Question: I have been working on a script in R that will predict a number.
'''
# Load Forecast library
library(forecast)
# Load dataset
bwi <- read.csv(file="C:/Users/nsoria/Downloads/AMS Globales/TEC_BWI.csv", header=TRUE, sep=';', dec=",")
# Create time series starting in January 2015
ts_bwi <- ts(bwi$BWI, frequency = 12, start = c(2015,1))
# Pull out the seasonal, trend, and irregular components from the time series
model <- stl(ts_bwi, s.window = "periodic")
# Predict the next 5 months of SLA
pred <- forecast(model, h = 5)
# Plot the results
plot(pronostico)
'''
This output gives this

Somehow, the forecasted line is not linked with the actual values.
Question: How can I make the line linked from the last known value to the first forecasted value?
Edit 01/01: Here is the <URL> where the CSV is located to reproduce the case.
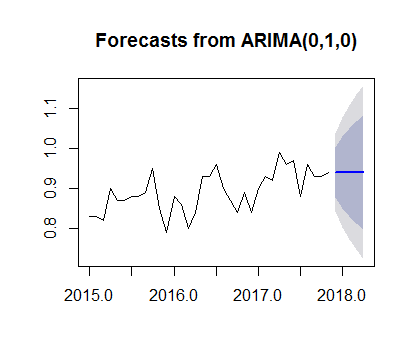
Answer: You need to add your real time series to the predicted one like in the code below
'''
pred_mod<-pred
ts_real<-pred$x
pred_mod$x<-ts(c(ts_real,pred$mean),frequency=12,start=c(2015,1))
plot(pred_mod)
'''
<URL>